Question: R newbie here.
If I first use 'map('state')', how can I then use 'map('county', ylim=..., xlim=...)' but offset it like this:

Right now, I am using imagemagick's 'composite -gravity southwest ...' to combine 2 PNG files, but this seems less than ideal.
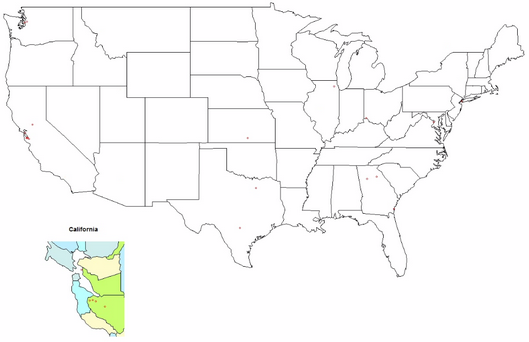
Answer: You can use the 'fig' option in a graphics parameter call to set the region where a figure will be plotted.
'''
map("state")
par(fig=c(0.1,0.9,0,0.6), new=TRUE, xpd=NA)
map("county",regions="california",add=TRUE)
'''
In regards to the other code, 'xpd=NA' lets you plot in the margins of a plot while 'new=TRUE' makes sure you don't scrap the existing plot when starting a new plot. Adding 'add=TRUE' to the end of the plot for the county acts similarly to the 'new=TRUE' call.